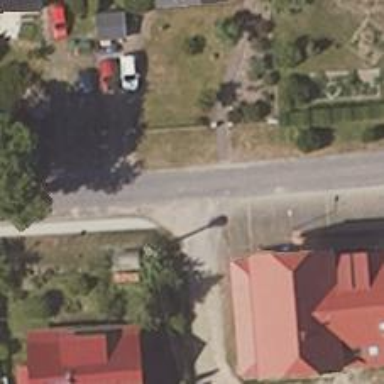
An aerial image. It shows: Residential road with asphalt surface and no sidewalks.